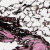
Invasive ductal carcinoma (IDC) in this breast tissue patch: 0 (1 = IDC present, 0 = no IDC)